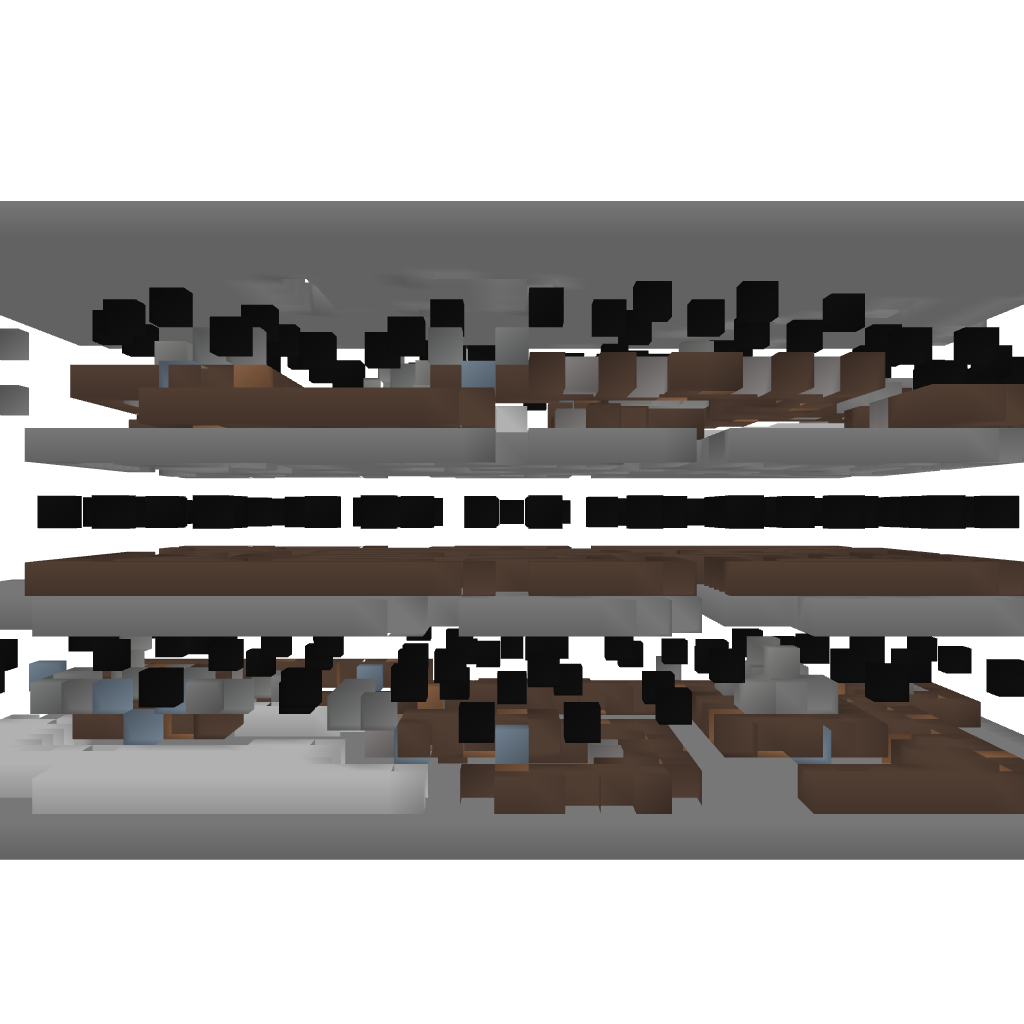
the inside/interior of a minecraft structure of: Graveyard Dungeon